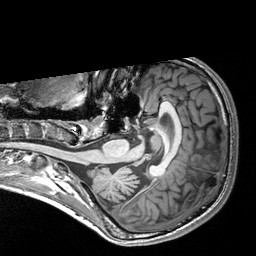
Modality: T1w
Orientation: axial